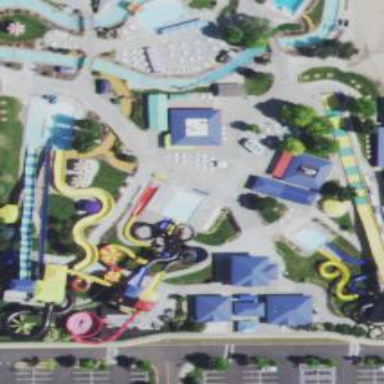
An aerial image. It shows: Water slide attraction.